Field crop: tomato
Growth stage: 1
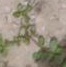
Species: portulaca